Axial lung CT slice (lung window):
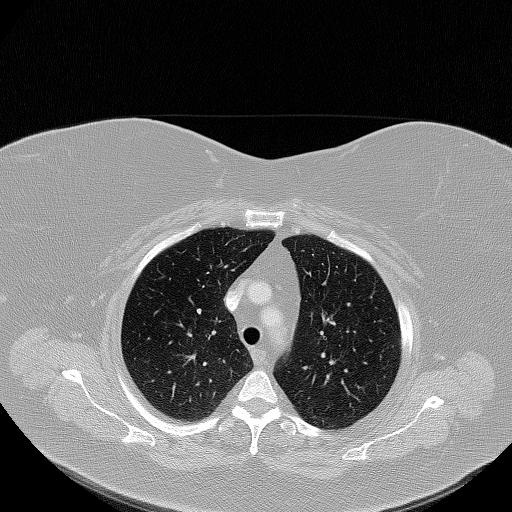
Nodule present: no